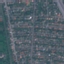
Land use / land cover: Residential